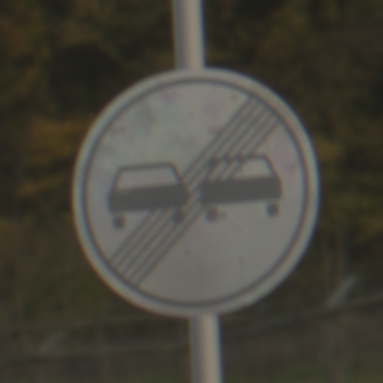
Verkehrszeichen: EndeUeberholverbot
Umgebung: Outdoor, Nature
Tageszeit: SunriseSunset
Wetter: PartlyCloudy
Licht: Natural
Jahreszeit: NotSpecified
Kontrast: LowContrast